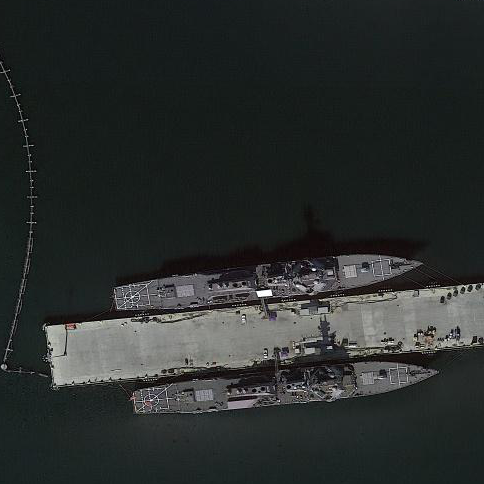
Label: destroyer